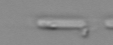
Label: Skeletonema